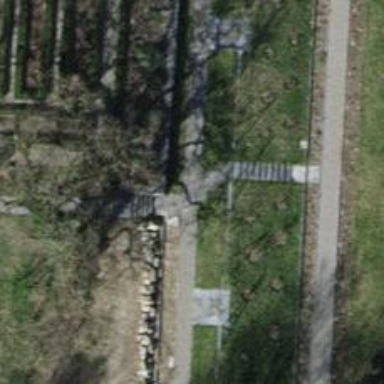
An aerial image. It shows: Pebblestone path.